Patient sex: M
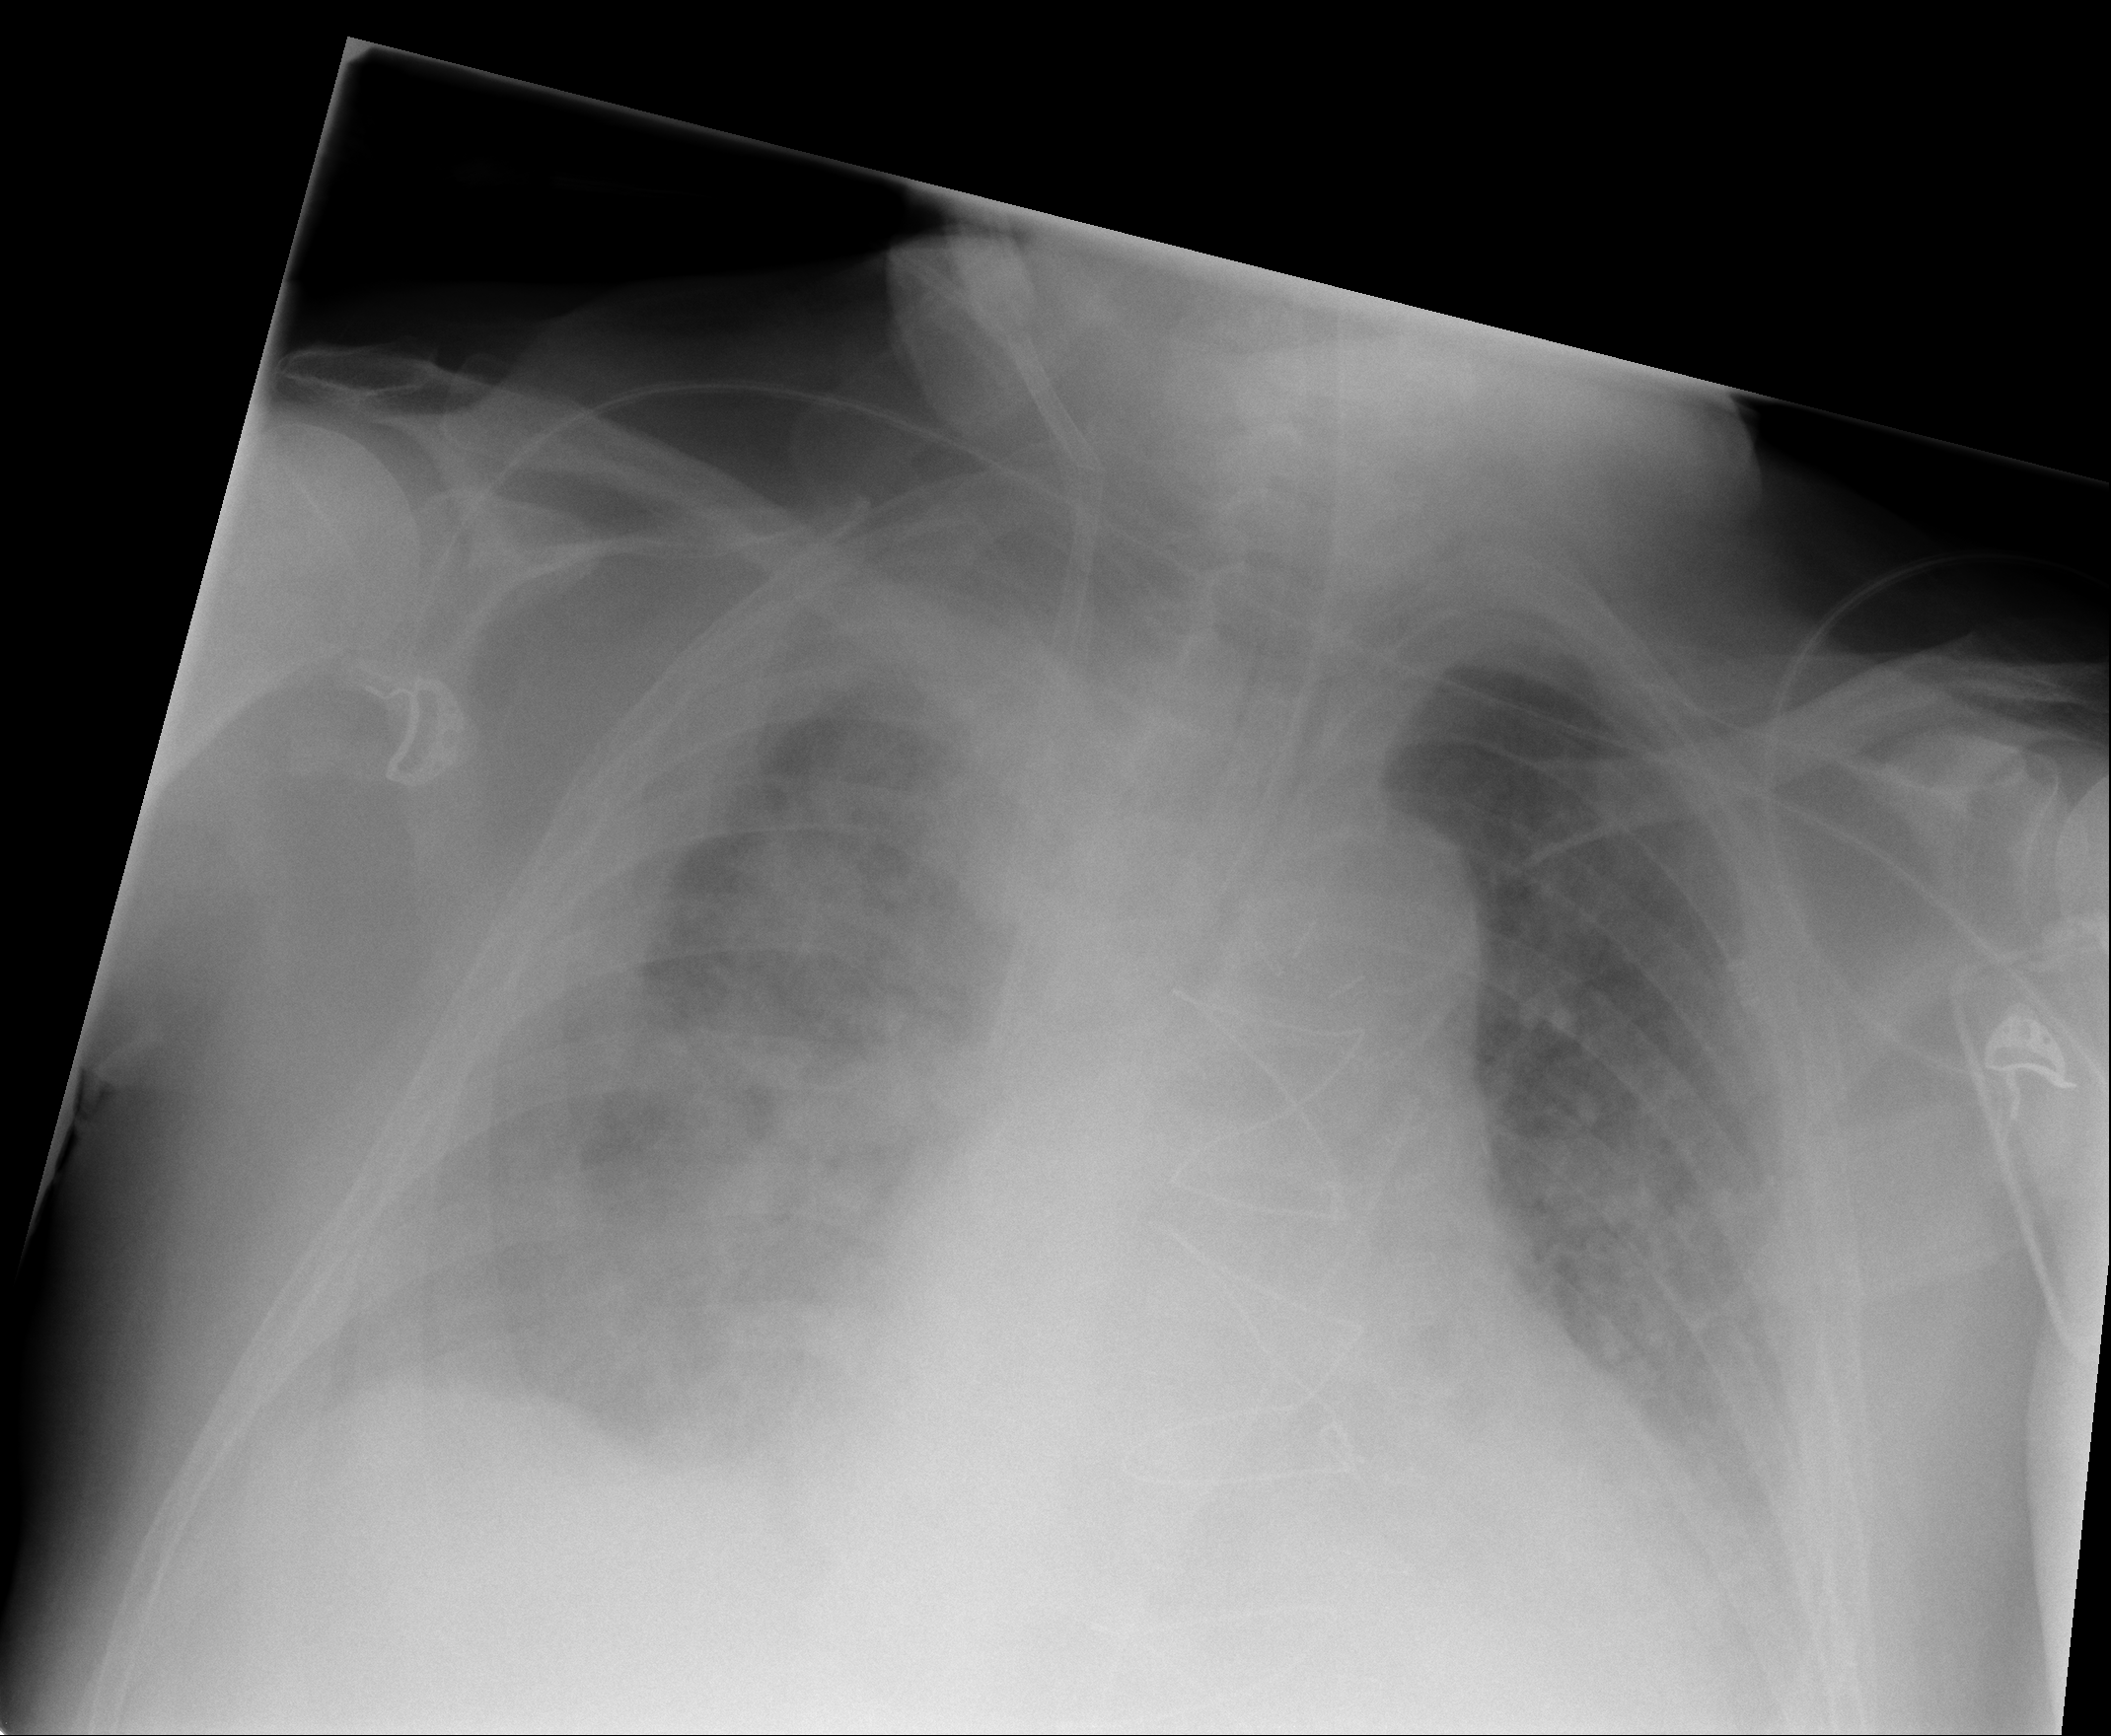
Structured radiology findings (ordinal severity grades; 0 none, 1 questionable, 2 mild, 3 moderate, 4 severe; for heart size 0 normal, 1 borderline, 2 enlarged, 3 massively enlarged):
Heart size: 2
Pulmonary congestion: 3
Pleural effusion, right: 3
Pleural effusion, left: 2
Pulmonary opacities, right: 3
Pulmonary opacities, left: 0
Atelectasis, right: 2
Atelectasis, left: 2